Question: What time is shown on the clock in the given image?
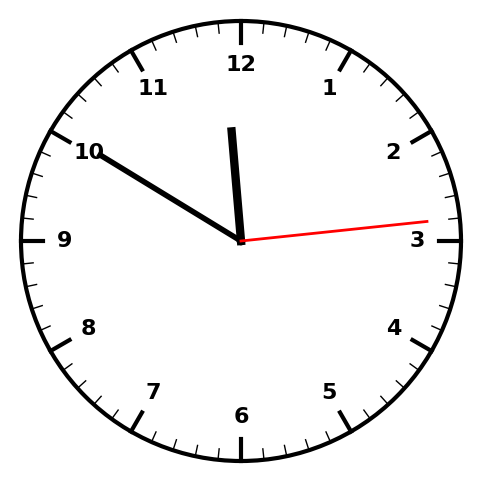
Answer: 11:50:14